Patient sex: F
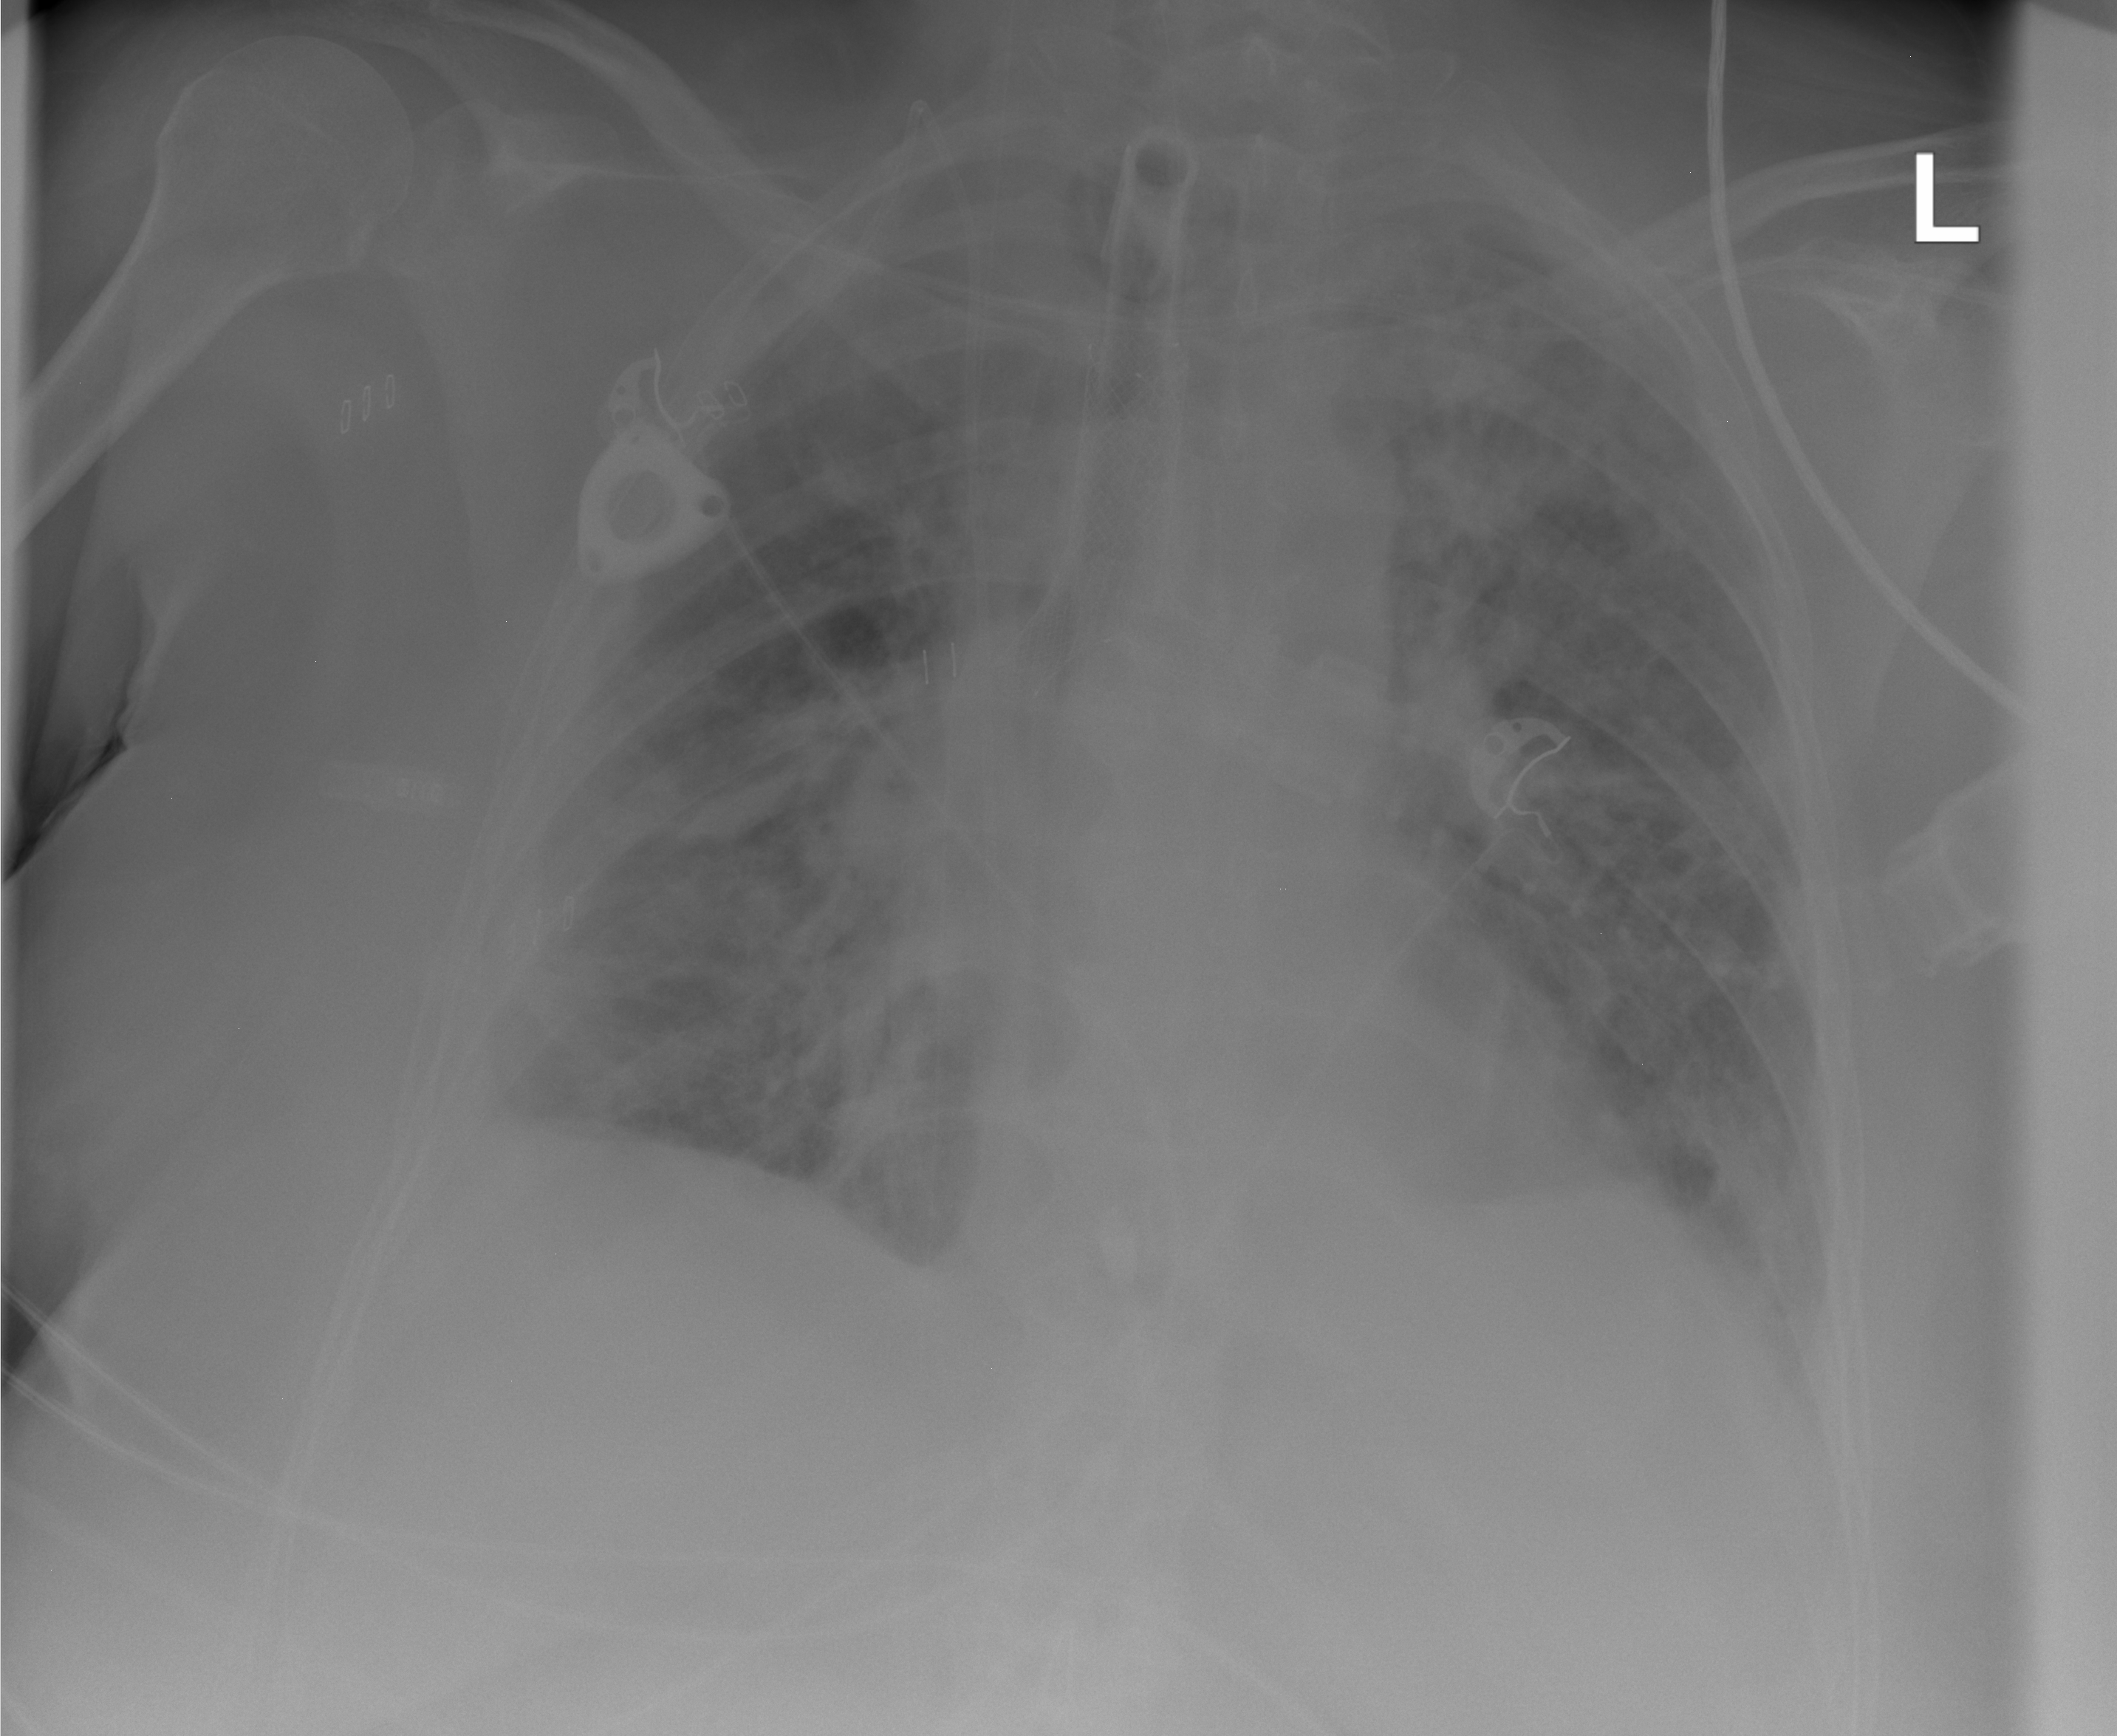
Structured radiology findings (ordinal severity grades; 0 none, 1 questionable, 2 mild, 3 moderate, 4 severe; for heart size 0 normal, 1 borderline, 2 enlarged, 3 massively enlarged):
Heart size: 0
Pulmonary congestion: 3
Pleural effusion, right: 2
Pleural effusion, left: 2
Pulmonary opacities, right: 3
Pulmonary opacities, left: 3
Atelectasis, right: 2
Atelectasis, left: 2